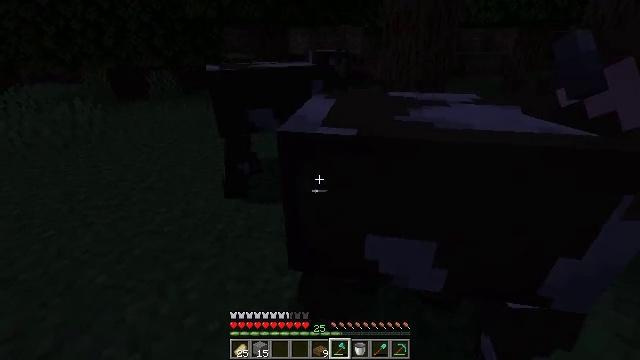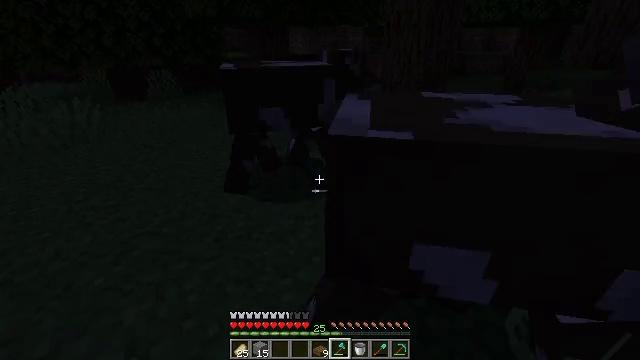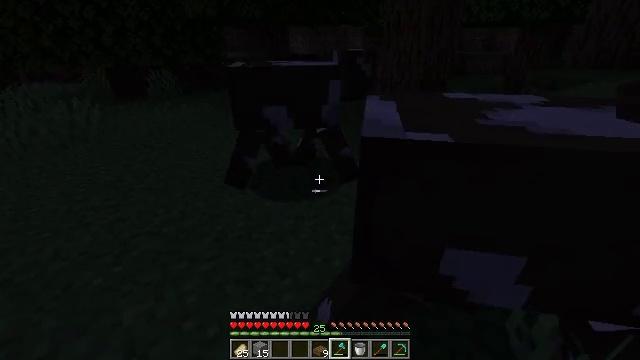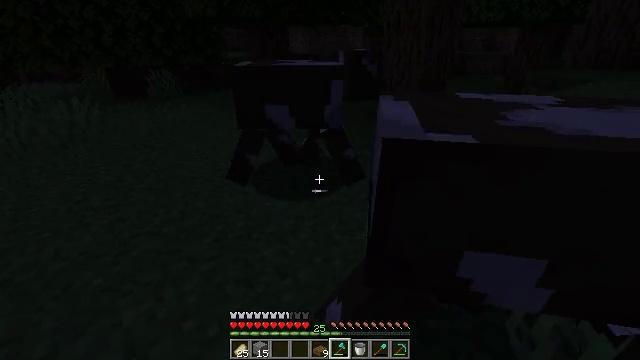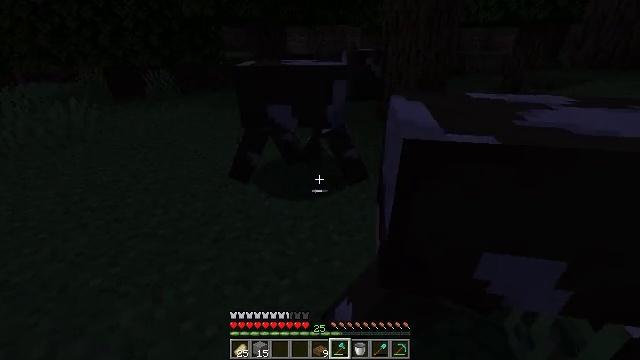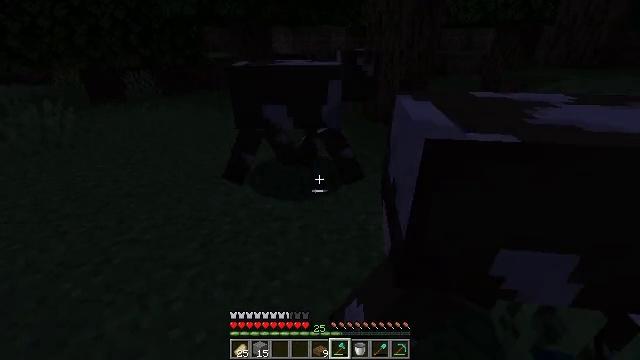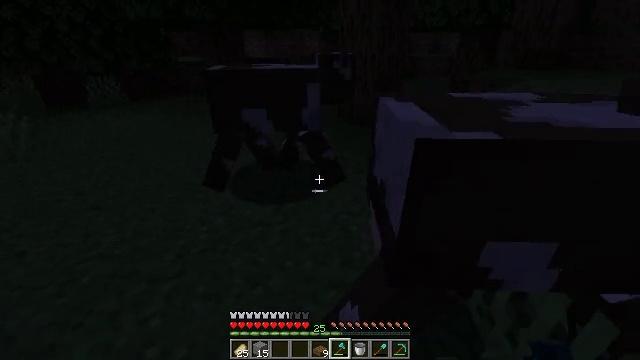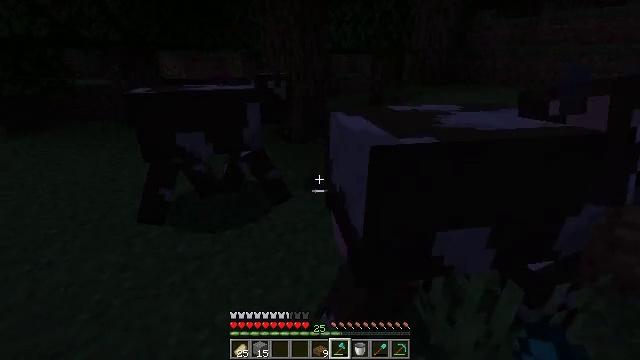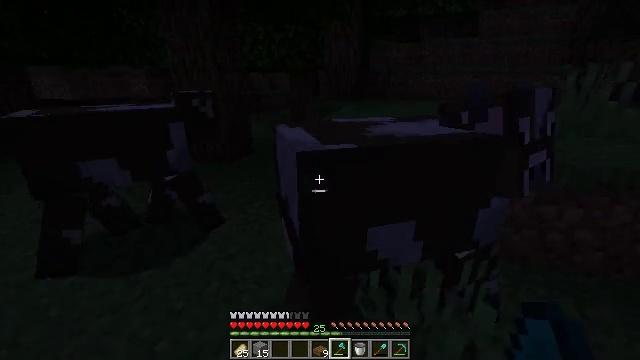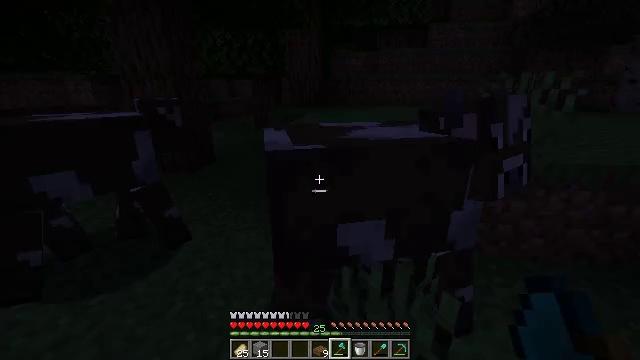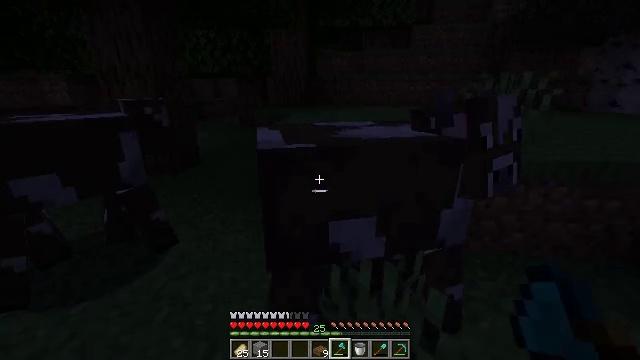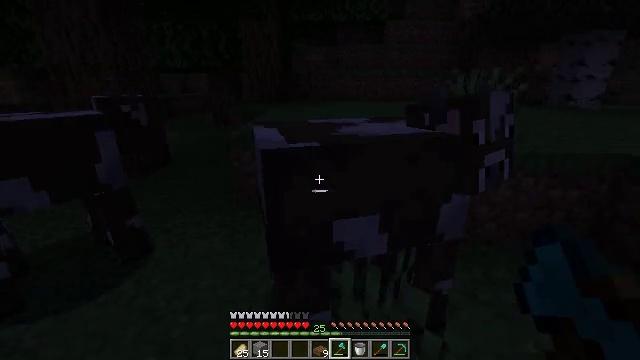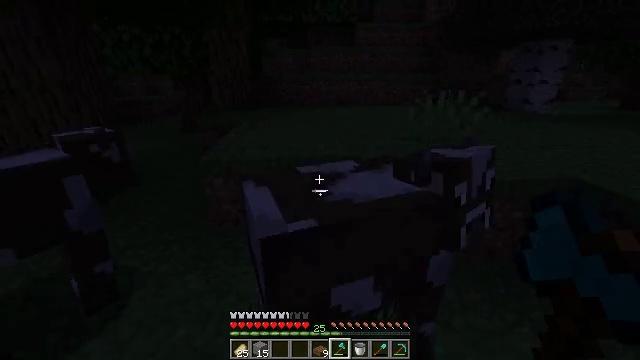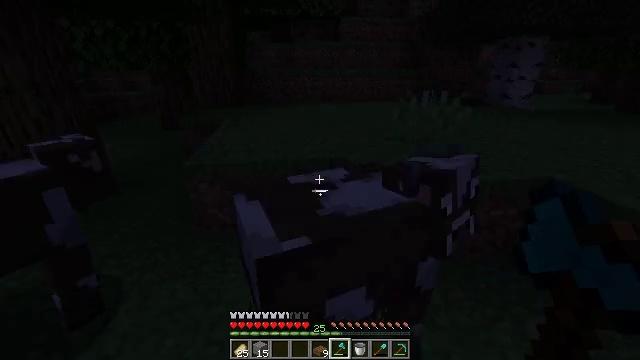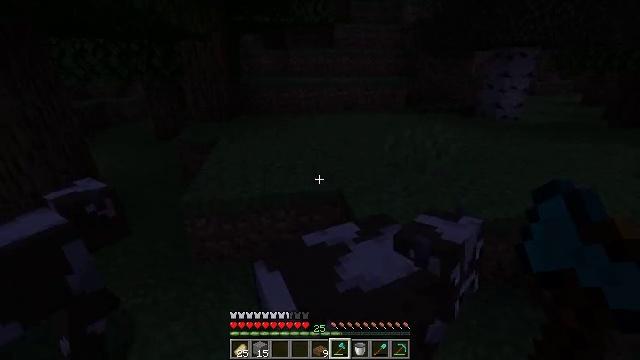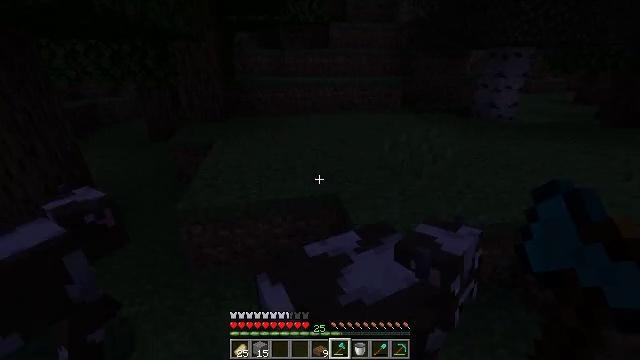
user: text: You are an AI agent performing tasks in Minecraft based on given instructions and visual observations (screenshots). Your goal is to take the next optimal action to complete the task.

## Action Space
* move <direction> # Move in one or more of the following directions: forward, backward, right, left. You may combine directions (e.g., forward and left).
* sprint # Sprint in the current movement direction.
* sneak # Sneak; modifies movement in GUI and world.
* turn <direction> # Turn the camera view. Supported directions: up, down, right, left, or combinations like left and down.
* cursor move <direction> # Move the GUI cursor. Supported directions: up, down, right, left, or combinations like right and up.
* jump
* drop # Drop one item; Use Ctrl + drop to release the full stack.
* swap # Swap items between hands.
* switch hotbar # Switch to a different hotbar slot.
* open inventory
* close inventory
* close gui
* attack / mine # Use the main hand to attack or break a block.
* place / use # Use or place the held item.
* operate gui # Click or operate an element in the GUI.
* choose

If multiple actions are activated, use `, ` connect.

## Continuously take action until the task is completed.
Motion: motion action
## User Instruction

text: Kill mobs.
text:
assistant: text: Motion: no_op
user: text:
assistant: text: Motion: no_op
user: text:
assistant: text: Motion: no_op
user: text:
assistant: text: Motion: no_op
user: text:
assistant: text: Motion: turn right
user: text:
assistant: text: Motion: turn right
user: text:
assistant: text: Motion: turn right and up
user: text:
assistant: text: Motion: turn right and up
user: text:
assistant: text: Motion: turn right and up
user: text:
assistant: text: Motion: turn right
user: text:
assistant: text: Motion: move forward, turn right
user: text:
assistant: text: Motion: move forward, turn right and down, jump
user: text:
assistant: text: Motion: move forward, turn right and down, jump
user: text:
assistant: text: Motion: move forward, turn right, jump
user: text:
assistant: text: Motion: move forward, jump
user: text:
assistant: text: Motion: move forward, jump
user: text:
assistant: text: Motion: move forward, jump
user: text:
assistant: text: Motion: move forward, jump
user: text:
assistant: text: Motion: move forward, turn right and down, jump
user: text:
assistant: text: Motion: move forward, turn right and down, jump
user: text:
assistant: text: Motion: turn right and down, attack / mine
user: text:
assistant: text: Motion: turn right and down, attack / mine
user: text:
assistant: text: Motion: turn right and down, attack / mine
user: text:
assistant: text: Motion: turn right and down, attack / mine
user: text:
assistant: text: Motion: turn right, attack / mine
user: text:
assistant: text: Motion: attack / mine